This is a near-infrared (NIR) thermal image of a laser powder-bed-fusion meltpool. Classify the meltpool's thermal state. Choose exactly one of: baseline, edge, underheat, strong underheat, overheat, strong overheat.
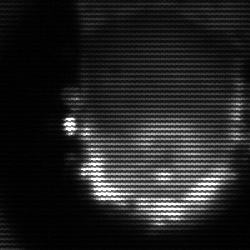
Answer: baseline